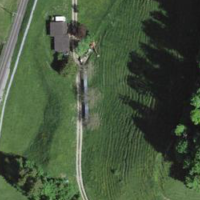
EUNIS habitat code: 55
Species observed at this site:
Argentina anserina